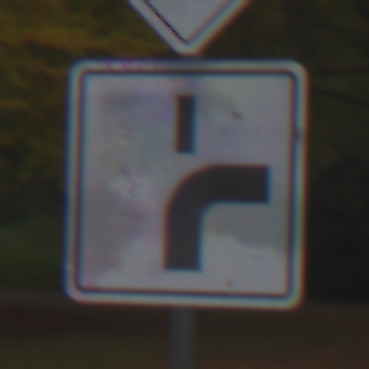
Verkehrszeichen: VerlaufVorfahrtsstrasse8
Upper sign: Vorfahrtsstrasse
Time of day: Midday
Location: Outdoor (Nature)
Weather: Overcast
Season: Autumn
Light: Natural